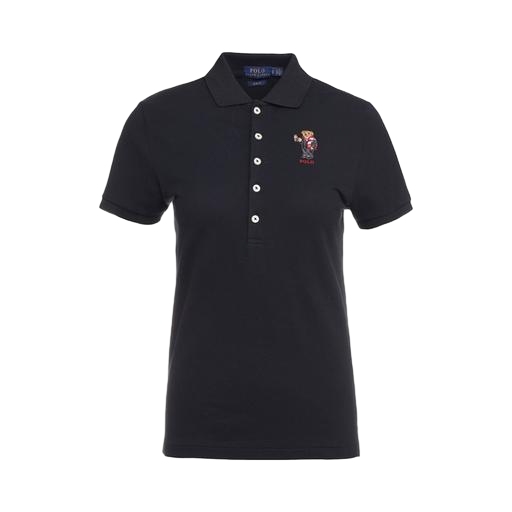
skinny-fit polo shirt, black women's ryder cup zinger polo, skinny-fit stretch polo shirt, white background